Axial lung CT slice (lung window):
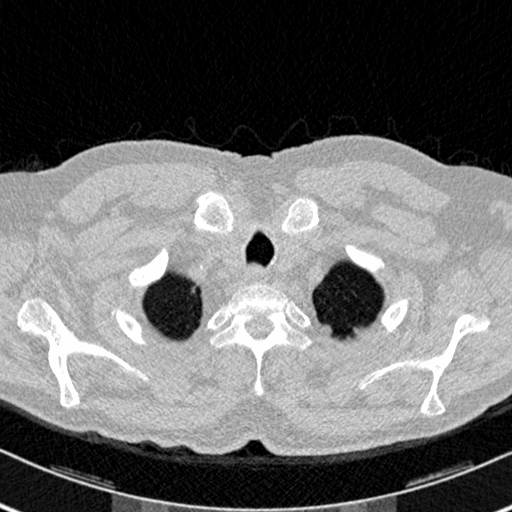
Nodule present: no